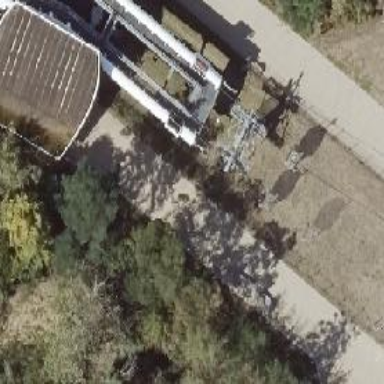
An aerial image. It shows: Pylon for aerialway.